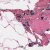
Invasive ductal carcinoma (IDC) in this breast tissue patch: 0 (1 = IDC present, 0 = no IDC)